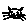
Label: cat